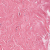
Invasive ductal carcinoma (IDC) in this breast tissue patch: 0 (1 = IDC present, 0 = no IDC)